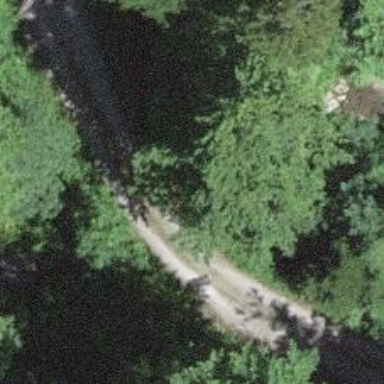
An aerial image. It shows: Culvert tunnel.